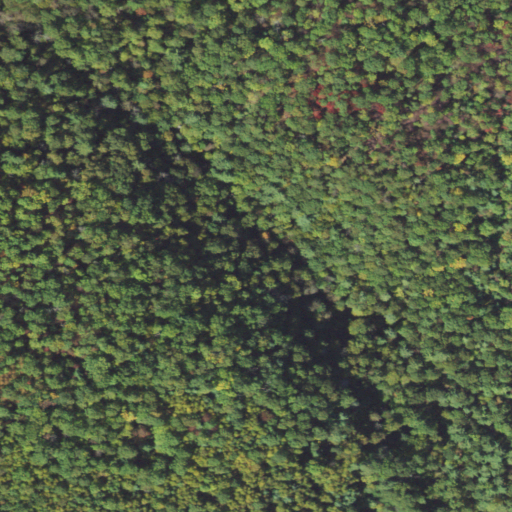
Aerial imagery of gap in Pennsylvania named Reeds Gap containing deciduous forest, mixed forest, and evergreen forest